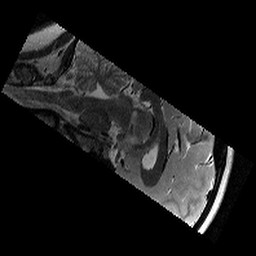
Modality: T2w
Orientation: sagittal
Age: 12
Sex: female
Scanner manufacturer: siemens
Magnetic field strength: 3 T
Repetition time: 9.23 s
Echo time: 0.067 s